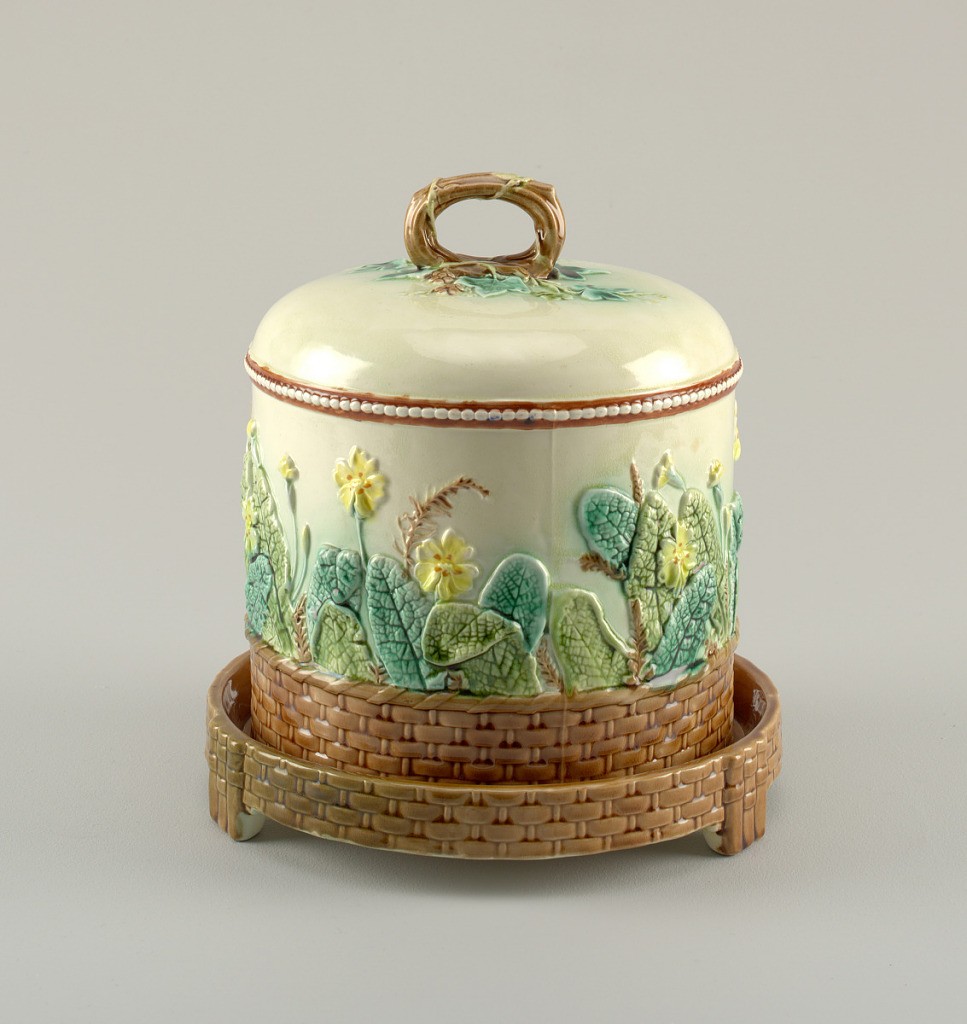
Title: Dish and cover
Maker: Wedgwood, English, established 1759
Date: ca. 1880
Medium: Glazed earthenware
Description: A)	Cylindrical hollow bell, straight-sided, flat topped. Molded with asymmetrical flowering prunus branches in brown with red flowers, green and brown leaves, and with clusters of chrysanthemums. Top of bell contains similar ornament, with applied twig handle. B) Dish fitted to accommodate cover, on three feet, decorated at border with prunus branches and blossoms.